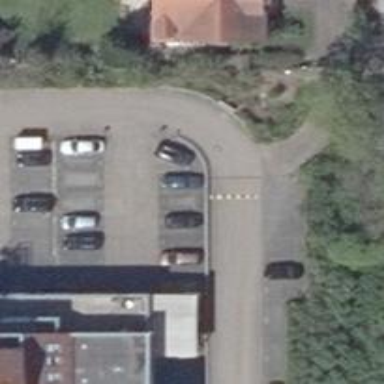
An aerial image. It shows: Bump for traffic calming.